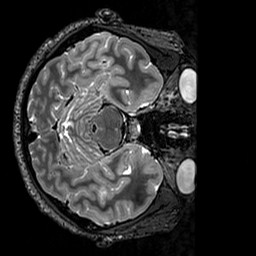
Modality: T2w
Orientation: axial
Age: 26
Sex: male
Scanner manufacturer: siemens
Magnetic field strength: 3 T
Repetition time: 3.2 s
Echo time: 0.728 s